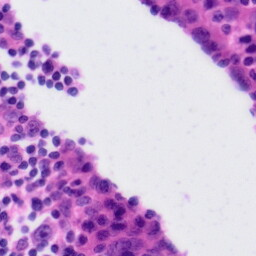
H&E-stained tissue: Tonsil